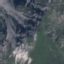
Label: HerbaceousVegetation